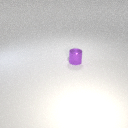
small purple metal cylinder